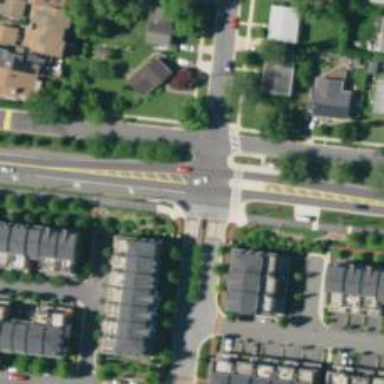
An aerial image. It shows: Marked road crossing.